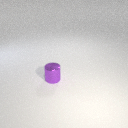
small purple metal cylinder